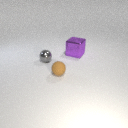
large purple metal cube to the right of small brown rubber sphere